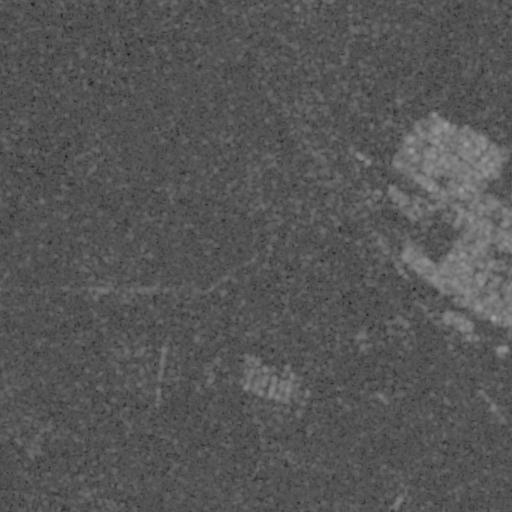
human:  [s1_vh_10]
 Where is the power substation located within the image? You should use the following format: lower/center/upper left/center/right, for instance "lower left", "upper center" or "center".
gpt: The power substation is located in the lower right of the image.
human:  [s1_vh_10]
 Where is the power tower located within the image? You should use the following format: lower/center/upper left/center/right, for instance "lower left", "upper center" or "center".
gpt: The power tower is located in the lower right of the image.
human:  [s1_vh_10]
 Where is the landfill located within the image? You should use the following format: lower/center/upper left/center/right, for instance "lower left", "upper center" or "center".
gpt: There is no landfill in the image.

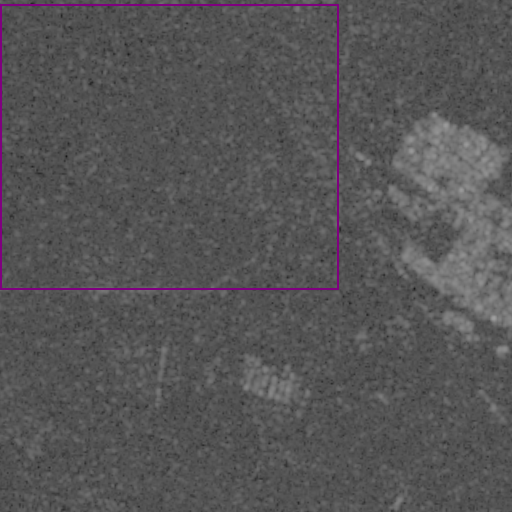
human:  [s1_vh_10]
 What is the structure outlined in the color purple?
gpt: The structure outlined in purple is a crop field.
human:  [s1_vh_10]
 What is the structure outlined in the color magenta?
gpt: There is no magenta outline.